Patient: sex M, age 74
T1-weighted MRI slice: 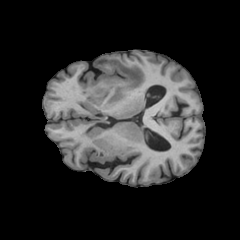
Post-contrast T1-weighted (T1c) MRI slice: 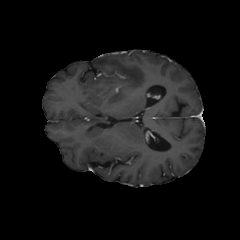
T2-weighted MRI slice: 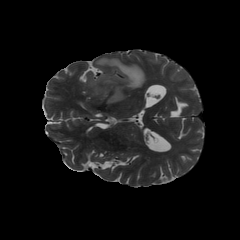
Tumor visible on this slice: yes
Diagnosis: Glioblastoma, IDH-wildtype
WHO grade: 4